Question: I have a problem with one UITableView in my App. I set it up as every other table, still one cell always has a white background instead of [UIColor clearColor].
This is how i implemented 'tableView:cellForRowAtIndexPath:':
'''
- (UITableViewCell *)tableView:(UITableView *)tableView cellForRowAtIndexPath:(NSIndexPath *)indexPath
{
static NSString *cellIdent = @"NewSessionCell";
UITableViewCell *cell = [self.tableSubjects dequeueReusableCellWithIdentifier:cellIdent];
if (cell == nil) {
cell = [[UITableViewCell alloc] initWithStyle:UITableViewCellStyleDefault reuseIdentifier:cellIdent];
}
[cell setAutoresizesSubviews:NO];
[cell setBackgroundColor:[UIColor clearColor]];
// set text color and font
[cell.textLabel setTextColor:[UIColor whiteColor]];
[cell.textLabel setFont:[UIFont systemFontOfSize:18.0]];
// set clear background for selected cell
UIView *backView = [[UIView alloc] initWithFrame:CGRectZero];
backView.backgroundColor = [UIColor clearColor];
[cell setSelectedBackgroundView:backView];
// set highlight text color to dark gray
float colValue = 0.2;
[cell.textLabel setHighlightedTextColor:[UIColor colorWithRed:colValue green:colValue blue:colValue alpha:1]];
// set title
[cell.textLabel setText:[(self.subjects)[indexPath.row] caption]];
return cell;
}
'''
This is exactly the same as for every other table in the app, but in this specific table, one cell is always white as seen in the screenshot below.
This happens on my iPhone 4S as well as in the simulator.
I have tried to delete the app from the phone / simulator, restart XCode, clean & rebuild the solution, nothing changed.

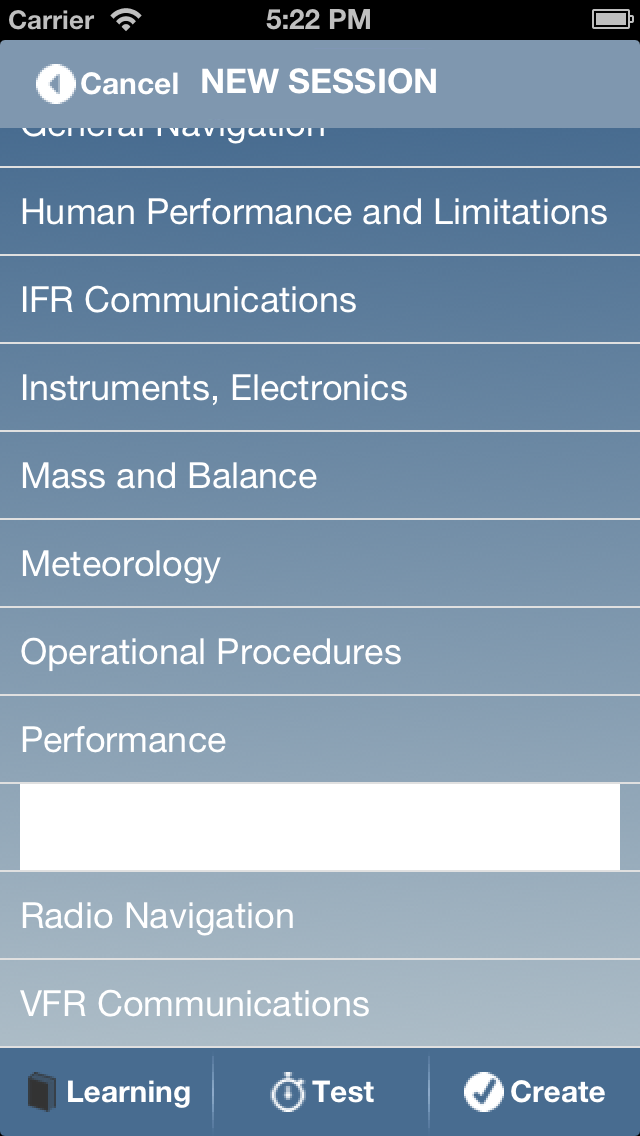
Answer: I'm not sure how or why this is, but the problem is somehow related to the 'setBackgroundColor:' Method. If I remove it altoghther the problem persists, however setting it to any color except '[UIColor clearColor]' does change the background color but the cell is displayed correctly.